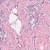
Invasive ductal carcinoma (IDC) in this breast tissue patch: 1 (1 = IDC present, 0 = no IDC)